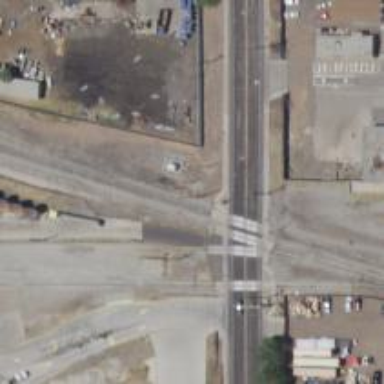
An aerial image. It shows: Level crossing with lights at the railway.